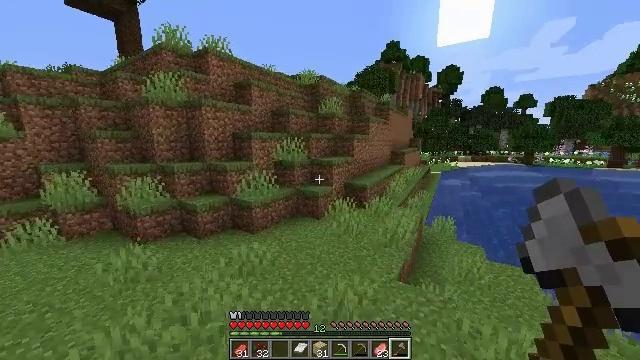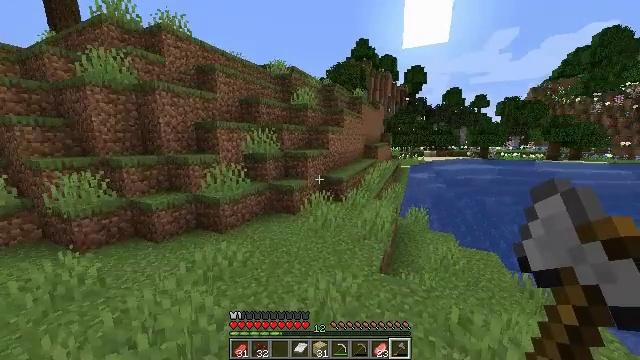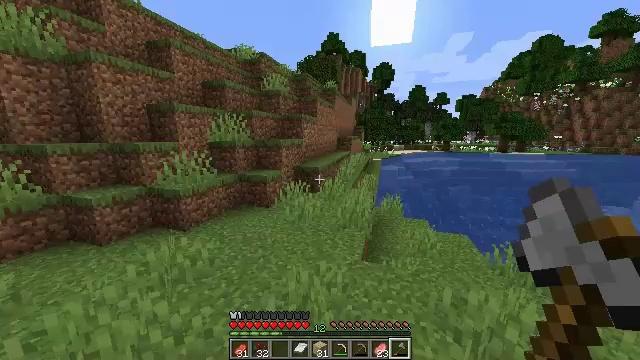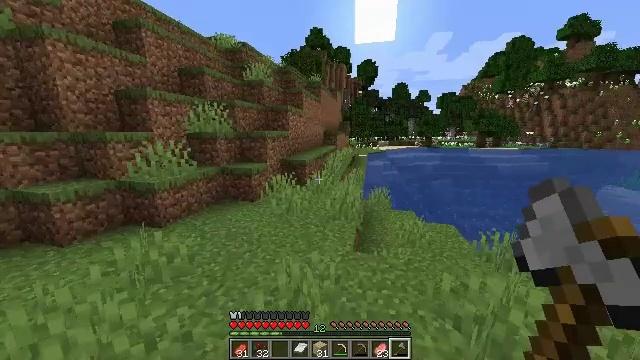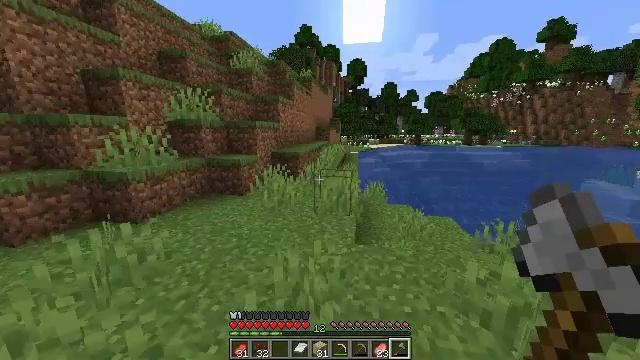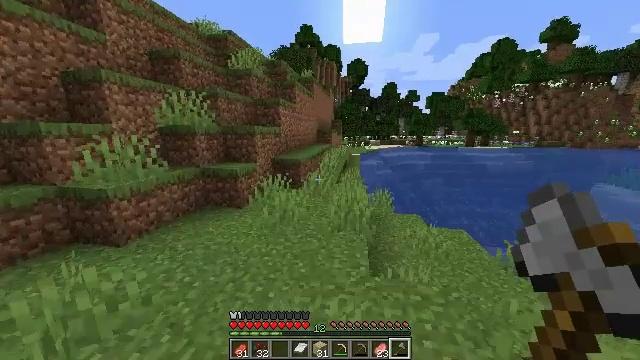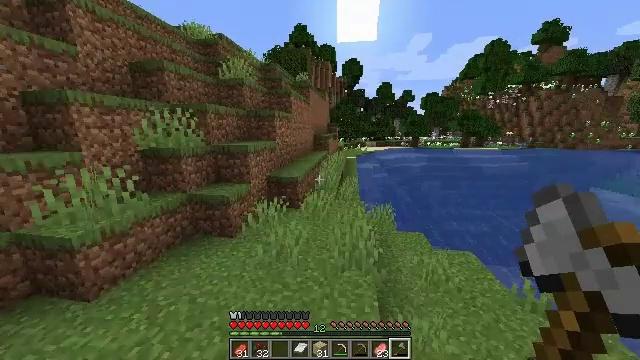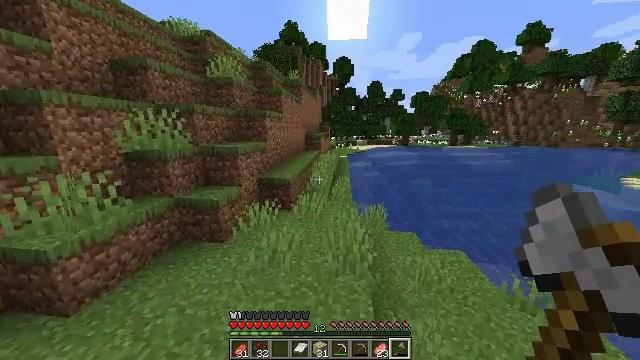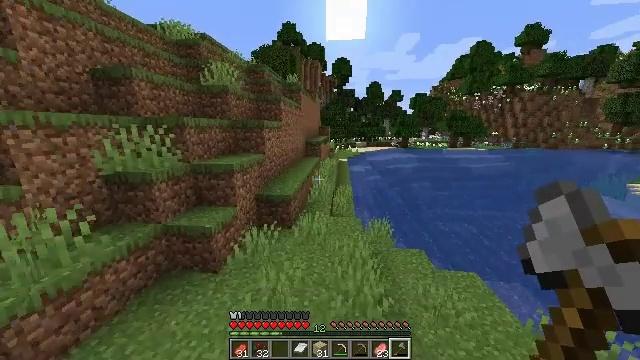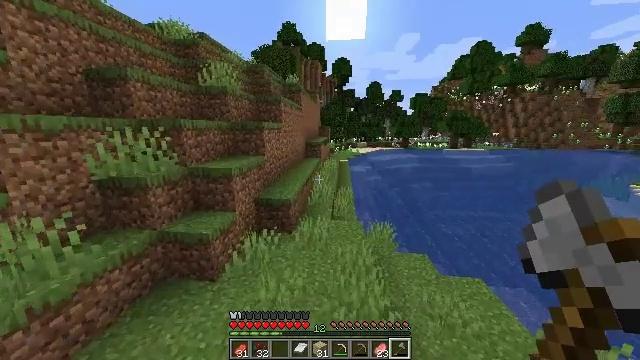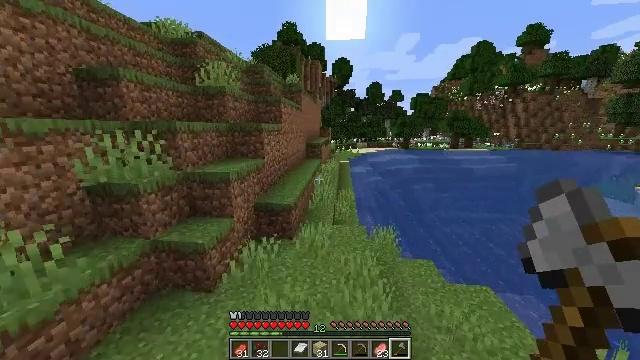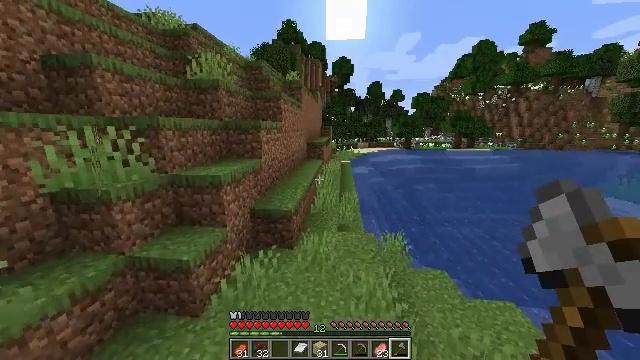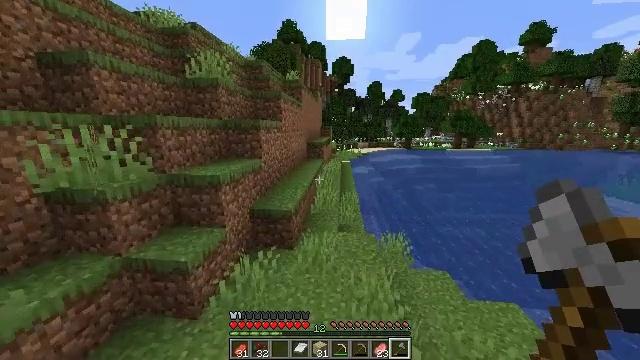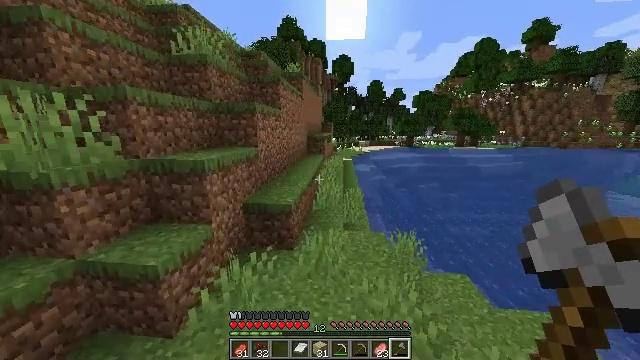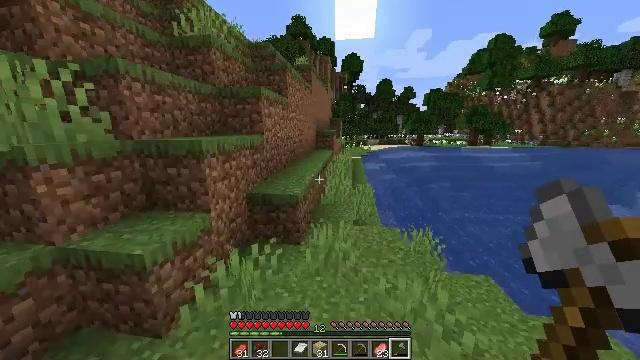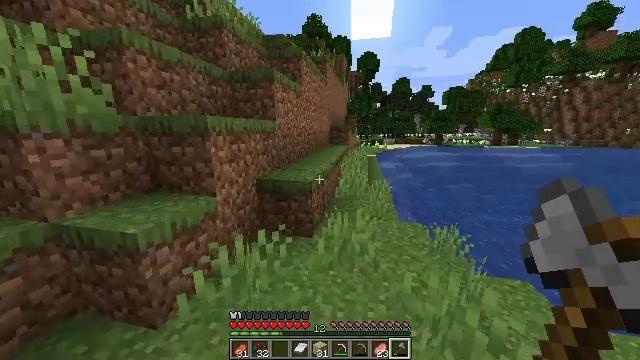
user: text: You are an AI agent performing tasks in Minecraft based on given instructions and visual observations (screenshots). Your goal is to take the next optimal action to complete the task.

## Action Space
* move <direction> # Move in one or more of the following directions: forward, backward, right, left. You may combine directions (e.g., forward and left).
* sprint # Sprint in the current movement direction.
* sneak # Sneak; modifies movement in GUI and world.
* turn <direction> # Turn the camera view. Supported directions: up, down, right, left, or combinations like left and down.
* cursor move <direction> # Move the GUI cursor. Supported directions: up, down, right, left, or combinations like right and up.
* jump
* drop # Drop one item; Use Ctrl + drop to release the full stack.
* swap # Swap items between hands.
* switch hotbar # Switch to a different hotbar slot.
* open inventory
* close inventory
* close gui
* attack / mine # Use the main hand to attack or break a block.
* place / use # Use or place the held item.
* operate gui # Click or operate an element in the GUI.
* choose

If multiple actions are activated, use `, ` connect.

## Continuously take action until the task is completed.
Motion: motion action
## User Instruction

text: Collect the pink tulip.
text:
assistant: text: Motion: move forward, turn right, jump
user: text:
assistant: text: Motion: move forward, turn right and down, jump
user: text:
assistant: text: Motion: move forward, turn right, jump
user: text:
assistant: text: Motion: move forward, sprint, turn right, jump
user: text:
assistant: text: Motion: move forward, sprint, jump
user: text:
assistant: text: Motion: move forward, sprint, turn right, jump
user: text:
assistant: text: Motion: move forward, turn right, jump
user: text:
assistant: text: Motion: move forward, jump
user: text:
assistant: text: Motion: move forward, jump
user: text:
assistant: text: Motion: move forward, jump
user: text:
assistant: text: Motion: move forward, jump
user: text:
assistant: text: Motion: move forward, jump
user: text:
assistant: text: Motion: move forward, jump
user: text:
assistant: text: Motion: move forward, turn left, jump
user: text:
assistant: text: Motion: move forward, turn left, jump
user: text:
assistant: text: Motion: move forward, sprint, turn left, jump
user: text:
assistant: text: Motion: move forward, sprint, jump
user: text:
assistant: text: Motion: move forward, sprint, jump
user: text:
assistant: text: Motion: move forward, sprint, jump
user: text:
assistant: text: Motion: move forward, jump
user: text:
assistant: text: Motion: move forward, jump
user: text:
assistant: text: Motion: move forward, jump
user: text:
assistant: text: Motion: move forward, turn right, jump
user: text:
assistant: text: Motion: move forward, turn right, jump
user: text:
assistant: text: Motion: move forward, sprint, turn right, jump
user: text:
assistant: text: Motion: move forward, sprint, turn right, jump
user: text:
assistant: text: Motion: move forward, sprint, jump
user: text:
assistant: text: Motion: move forward, sprint, jump
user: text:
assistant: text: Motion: move forward, jump
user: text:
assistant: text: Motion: move forward, jump